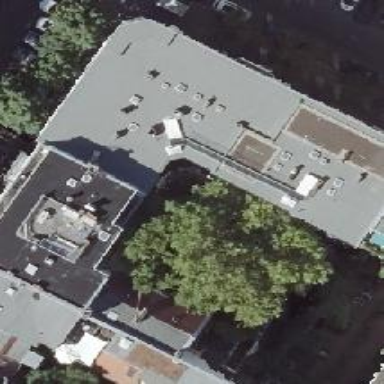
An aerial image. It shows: Residential building with grey exterior. The roof is made of red roof tiles in gambrel shape.